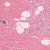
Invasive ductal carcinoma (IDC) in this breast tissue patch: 0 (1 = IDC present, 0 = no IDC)